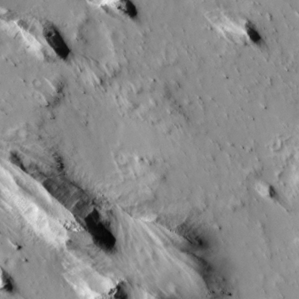
Label: non_frost